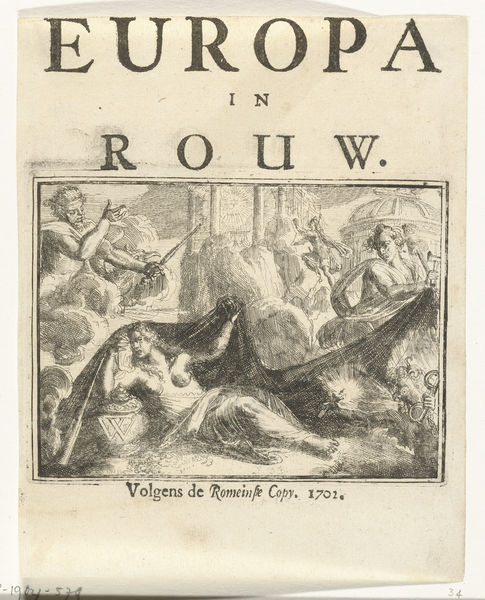
Titel: Titelblad voor het pamflet: Europa in Rouw
Künstler: Romeyn de Hooghe
Standort: Amsterdam
Institution: Rijksmuseum
Schlagwörter: people, sword, woman, blanket, angel, classical, clouds, heaven, naked, roman, building, light, antique, god, goddess, pillar, zeus, jupiter, knife, copy, europa, w, 1702, know, 1701, rouw, volgens, romeinse